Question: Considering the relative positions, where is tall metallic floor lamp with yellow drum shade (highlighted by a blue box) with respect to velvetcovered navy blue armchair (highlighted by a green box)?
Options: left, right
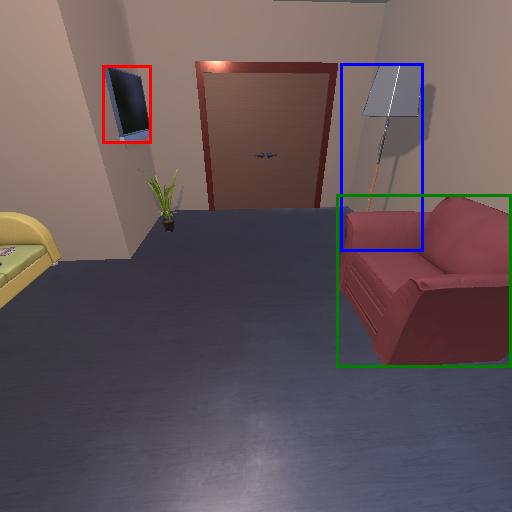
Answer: left